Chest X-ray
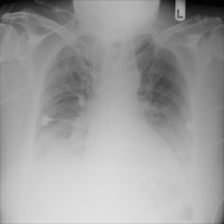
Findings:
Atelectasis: positive
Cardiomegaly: negative
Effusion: positive
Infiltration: negative
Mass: negative
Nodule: negative
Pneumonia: negative
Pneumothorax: negative
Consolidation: negative
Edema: negative
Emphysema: negative
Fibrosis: negative
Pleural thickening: negative
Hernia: negative